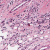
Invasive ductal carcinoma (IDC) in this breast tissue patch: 1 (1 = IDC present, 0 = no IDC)